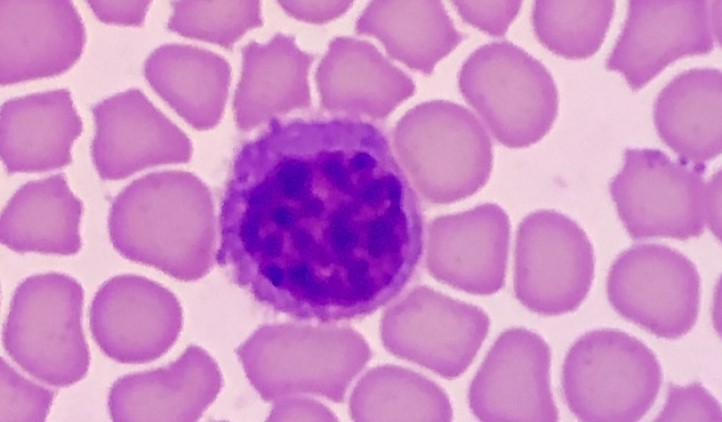
White blood cell type: Lymphocyte